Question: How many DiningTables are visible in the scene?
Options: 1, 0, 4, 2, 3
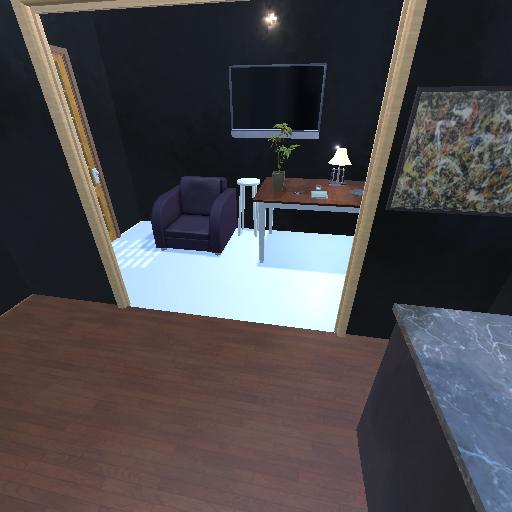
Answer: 1